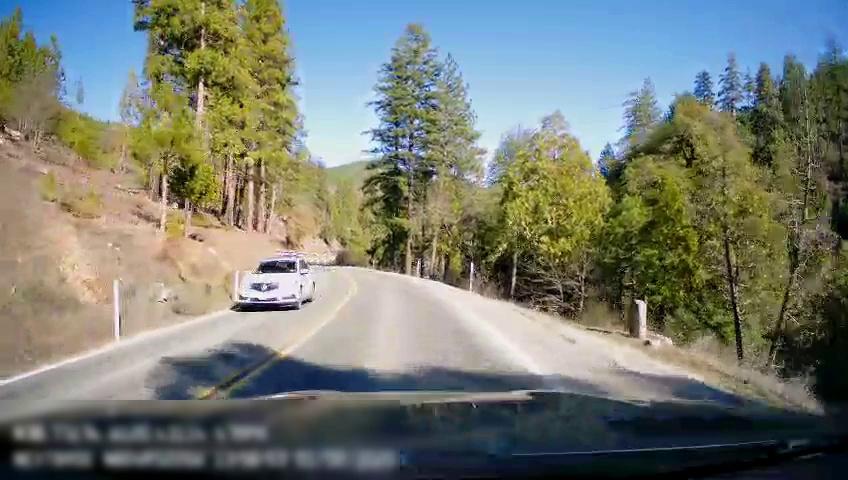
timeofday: Day
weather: Sunny
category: Drivable Space
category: Drivable Space
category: Vehicles | Car
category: Lanes | Opposite Lane
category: Lanes | Current Lane
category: Lanes | Opposite Lane
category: Lanes | Current Lane